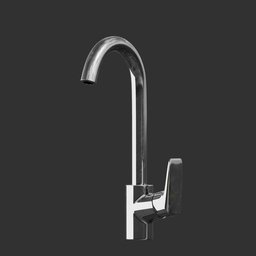
Label: appliances